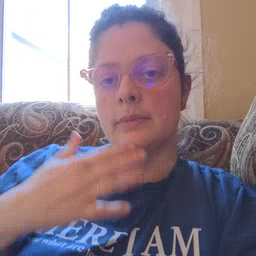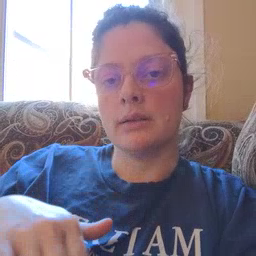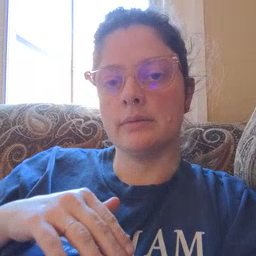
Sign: bad